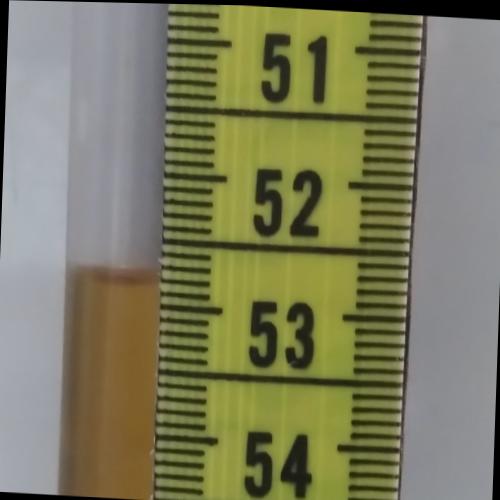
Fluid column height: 52.8 cm